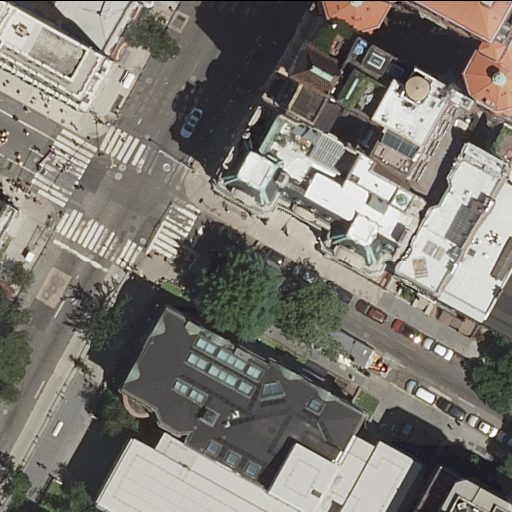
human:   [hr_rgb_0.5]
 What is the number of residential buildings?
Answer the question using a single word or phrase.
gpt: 12

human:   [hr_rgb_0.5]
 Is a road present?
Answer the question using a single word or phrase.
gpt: yes

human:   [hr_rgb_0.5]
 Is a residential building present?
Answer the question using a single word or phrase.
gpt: yes

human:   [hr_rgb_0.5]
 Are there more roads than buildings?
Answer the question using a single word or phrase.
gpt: no

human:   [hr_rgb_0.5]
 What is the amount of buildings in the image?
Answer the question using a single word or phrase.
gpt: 12

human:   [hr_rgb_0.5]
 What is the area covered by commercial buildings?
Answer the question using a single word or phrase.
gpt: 0m2

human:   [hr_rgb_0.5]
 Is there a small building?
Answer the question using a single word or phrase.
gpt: yes

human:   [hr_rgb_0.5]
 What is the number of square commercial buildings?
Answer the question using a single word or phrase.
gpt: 0

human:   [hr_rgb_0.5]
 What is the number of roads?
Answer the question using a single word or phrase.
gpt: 4

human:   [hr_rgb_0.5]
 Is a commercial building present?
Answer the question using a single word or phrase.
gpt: no

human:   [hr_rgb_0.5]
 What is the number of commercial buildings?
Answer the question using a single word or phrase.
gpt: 0

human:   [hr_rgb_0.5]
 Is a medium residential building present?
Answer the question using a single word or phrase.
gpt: yes

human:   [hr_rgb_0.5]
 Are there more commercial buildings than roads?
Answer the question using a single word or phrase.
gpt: no

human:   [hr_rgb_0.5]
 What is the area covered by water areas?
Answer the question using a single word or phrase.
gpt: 0m2

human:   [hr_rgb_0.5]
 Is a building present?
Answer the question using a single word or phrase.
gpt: yes

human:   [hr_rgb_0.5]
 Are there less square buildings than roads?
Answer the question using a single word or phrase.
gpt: yes

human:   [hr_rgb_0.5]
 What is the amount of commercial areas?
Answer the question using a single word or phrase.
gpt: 0

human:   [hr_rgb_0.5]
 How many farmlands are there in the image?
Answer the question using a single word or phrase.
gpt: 0

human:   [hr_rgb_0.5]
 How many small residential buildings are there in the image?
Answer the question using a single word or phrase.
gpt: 4

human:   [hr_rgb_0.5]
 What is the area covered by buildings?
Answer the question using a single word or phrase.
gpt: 4747m2

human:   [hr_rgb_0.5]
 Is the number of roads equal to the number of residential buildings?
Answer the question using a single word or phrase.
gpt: no

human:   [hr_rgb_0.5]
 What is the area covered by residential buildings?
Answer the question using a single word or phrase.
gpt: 4747m2

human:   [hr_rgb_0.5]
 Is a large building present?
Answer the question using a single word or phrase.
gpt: yes

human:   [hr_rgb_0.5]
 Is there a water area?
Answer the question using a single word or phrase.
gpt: no

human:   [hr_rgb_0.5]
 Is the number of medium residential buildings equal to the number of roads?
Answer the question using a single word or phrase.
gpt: yes

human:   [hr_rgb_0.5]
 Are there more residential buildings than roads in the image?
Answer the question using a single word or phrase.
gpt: yes

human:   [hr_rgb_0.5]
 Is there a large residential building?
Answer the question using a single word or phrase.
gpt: yes

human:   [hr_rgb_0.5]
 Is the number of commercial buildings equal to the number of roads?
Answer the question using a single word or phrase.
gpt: no

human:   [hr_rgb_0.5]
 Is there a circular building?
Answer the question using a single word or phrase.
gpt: no

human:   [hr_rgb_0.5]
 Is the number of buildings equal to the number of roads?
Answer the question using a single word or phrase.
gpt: no

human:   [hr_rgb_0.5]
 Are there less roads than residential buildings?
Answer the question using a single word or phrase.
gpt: yes

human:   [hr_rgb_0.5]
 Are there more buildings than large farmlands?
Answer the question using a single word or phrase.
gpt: yes

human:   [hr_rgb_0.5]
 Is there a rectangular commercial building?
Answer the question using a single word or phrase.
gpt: no

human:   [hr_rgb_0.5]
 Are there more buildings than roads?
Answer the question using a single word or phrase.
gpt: yes

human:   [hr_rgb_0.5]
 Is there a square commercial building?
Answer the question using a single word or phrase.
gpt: no

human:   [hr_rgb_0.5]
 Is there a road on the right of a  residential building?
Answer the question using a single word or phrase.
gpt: yes

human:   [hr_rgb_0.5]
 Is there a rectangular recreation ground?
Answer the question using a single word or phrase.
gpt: no

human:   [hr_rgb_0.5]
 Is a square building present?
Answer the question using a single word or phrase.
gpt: no

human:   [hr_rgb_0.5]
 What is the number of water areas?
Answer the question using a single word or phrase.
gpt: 0

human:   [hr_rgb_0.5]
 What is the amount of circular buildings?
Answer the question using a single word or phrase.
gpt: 0

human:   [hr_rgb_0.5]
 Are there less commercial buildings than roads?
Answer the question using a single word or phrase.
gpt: yes

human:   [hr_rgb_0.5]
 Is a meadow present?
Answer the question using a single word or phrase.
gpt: no

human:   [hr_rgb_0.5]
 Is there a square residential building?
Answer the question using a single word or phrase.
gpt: no

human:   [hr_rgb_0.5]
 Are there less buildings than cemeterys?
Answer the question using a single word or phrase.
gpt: no

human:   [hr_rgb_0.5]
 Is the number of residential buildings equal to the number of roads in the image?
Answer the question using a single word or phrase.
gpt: no

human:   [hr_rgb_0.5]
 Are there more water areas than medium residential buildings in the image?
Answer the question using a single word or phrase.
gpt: no

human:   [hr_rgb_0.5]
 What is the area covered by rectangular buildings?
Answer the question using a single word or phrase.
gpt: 1295m2

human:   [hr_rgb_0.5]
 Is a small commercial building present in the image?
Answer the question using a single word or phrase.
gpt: no

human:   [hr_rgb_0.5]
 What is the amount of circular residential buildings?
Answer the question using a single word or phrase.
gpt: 0

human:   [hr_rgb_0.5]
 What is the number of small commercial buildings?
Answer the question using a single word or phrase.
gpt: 0

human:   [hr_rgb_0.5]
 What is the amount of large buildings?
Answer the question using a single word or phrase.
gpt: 4

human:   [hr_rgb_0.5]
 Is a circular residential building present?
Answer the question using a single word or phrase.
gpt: no

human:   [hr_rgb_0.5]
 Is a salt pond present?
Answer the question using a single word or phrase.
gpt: no

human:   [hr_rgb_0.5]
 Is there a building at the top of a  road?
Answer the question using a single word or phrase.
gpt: yes

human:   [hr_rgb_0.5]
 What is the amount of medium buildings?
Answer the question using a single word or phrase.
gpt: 4

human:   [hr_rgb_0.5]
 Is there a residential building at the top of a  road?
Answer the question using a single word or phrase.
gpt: yes

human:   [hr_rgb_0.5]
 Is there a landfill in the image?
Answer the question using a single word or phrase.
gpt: no

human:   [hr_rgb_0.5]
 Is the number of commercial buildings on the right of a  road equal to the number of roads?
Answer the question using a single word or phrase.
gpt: no

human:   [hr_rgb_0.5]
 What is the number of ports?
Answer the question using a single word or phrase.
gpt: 0

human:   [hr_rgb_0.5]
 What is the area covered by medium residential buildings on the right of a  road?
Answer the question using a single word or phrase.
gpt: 526m2

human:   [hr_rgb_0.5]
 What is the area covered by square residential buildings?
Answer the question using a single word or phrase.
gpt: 0m2

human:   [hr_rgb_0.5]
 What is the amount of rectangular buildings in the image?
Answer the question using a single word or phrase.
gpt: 8

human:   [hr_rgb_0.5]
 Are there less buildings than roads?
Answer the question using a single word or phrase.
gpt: no

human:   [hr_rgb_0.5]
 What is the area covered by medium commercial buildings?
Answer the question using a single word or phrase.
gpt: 0m2